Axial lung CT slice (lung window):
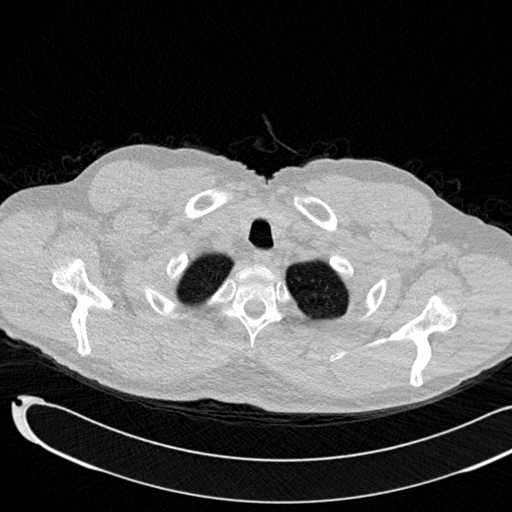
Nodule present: no